Question: I've got a retina and non-retina printer icon. When I just specify 'PrinterIcon.png' on,
'''
[[UIBarButtonItem alloc] initWithImage:[UIImage imageNamed:@"PrinterIcon.png"] style:UIBarButtonItemStyleBordered target:self action:@selector(printCmdTouched:)];
'''
it just using the non retina image on my iPad 3 (third generation). If I specifically specify 'PrinterIcon@2x.png' (x lower cased) I don't see it in the toolbar. If I specify 'PrinterIcon@2X.png' it does show in the toolbar but is stretched horizontally.
Anyway know why?
The retina image specs are:
Image Size:40x40
Image DPI: 299.99 pixels/inch
Color Model:RGB
The non-retina image specs are:
Image Size:20x20
Image DPI:72.00 pixels/inch
Color Model:RGB
I checked the specs in Pixelmator.
Attached are the images.
Anyone know why this is not working?
I'm using iOS SDK 5.1
iOS Deployment Target 5.0
Base SDK: Latest iOS (iOS 5.1)

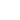
Answer: I fixe the issue. I cleaned the build and removed the app from the device before debugging again. Now all good.